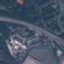
Land use / land cover: Highway